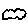
Label: cloud